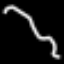
Label: squiggle